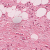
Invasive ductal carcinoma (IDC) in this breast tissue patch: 1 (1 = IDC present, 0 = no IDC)